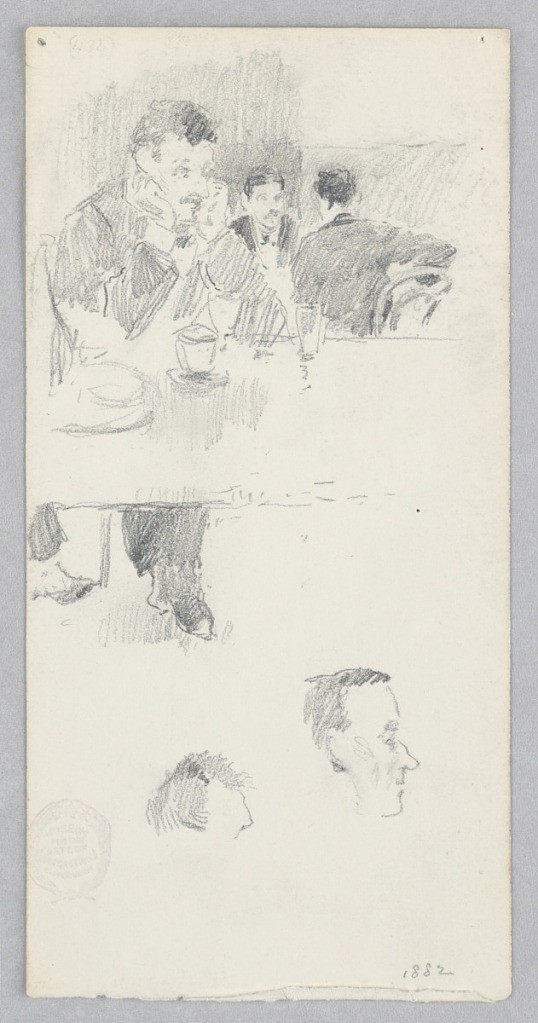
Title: Café
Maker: Robert Frederick Blum, American, 1857–1903
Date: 1882
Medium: Graphite on wove paper
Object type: Drawing
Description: Partial sketch of a café with two male figures seated at a table.